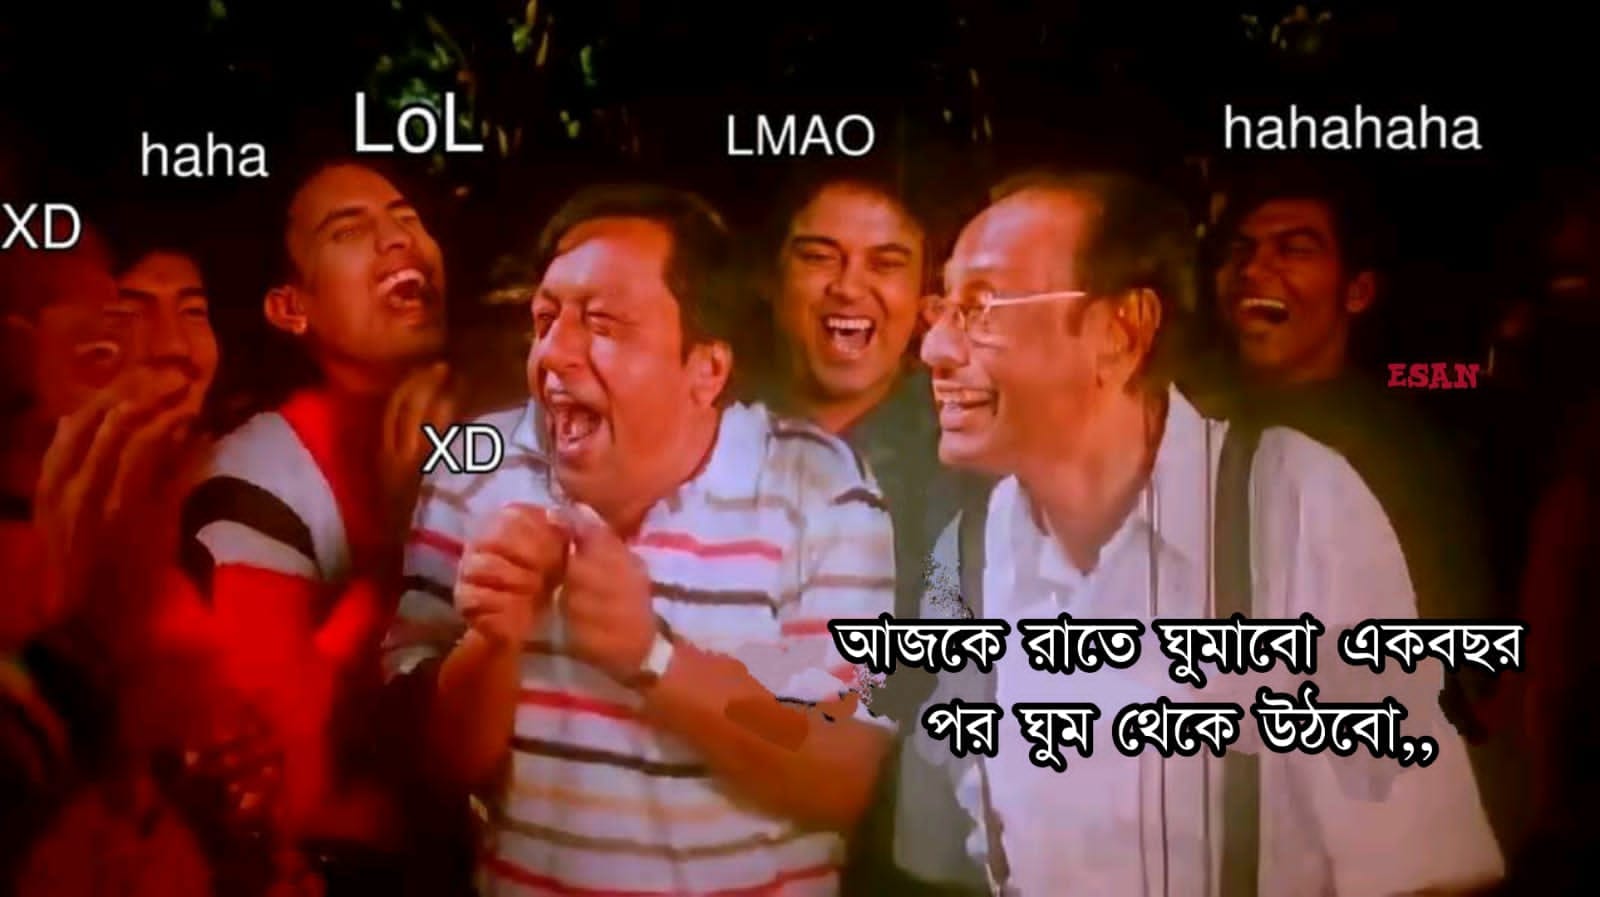
Caption: XD haha LoL XD LMAO    hahahaha আজকে রাতে ঘুমাবো একবছর পর ঘুম থেকে উঠবো ,,
Label: non-hate